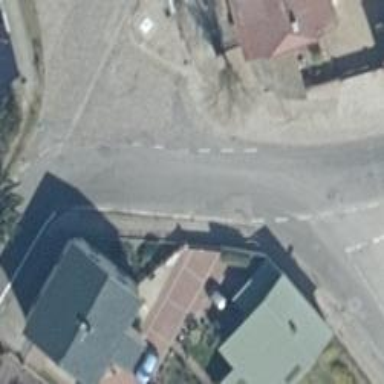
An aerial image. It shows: Secondary road with asphalt surface and sidewalks on both sides.